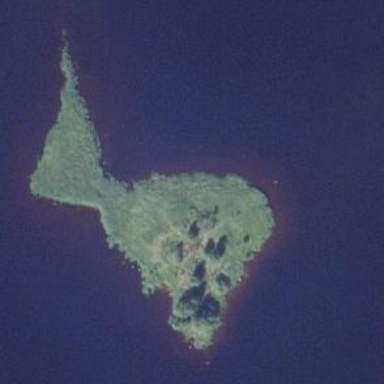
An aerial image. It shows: Image showing island.